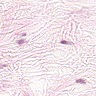
Metastatic tissue present: no